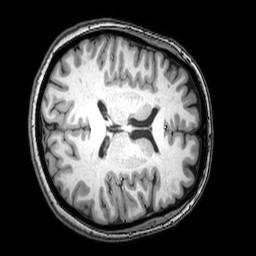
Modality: T1w
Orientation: axial
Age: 48
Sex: female
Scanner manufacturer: philips
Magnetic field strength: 3 T
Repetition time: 0.008113 s
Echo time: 0.003709 s